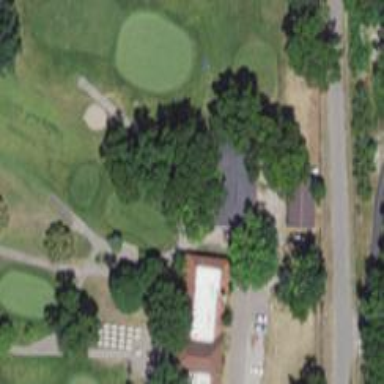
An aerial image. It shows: Golf cartpath that is also road path.